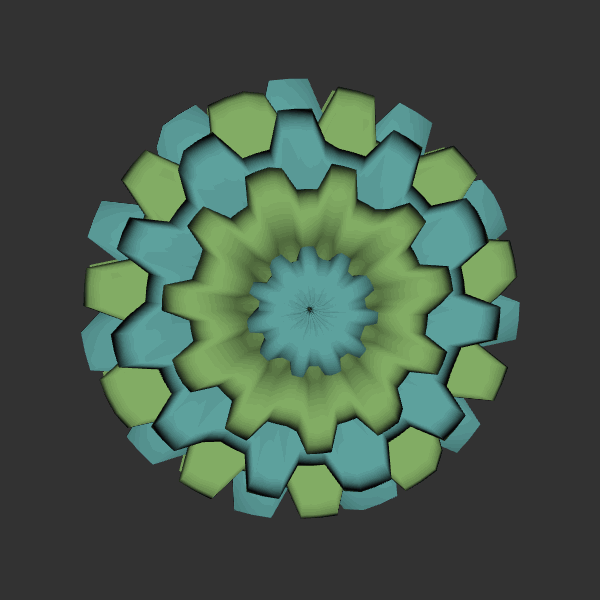
Background: dark